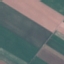
Label: AnnualCrop